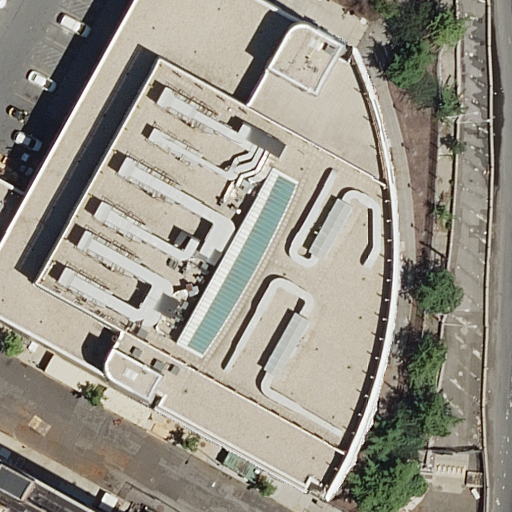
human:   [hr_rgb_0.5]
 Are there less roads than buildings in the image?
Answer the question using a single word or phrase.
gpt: no

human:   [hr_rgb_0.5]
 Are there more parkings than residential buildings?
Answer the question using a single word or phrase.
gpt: no

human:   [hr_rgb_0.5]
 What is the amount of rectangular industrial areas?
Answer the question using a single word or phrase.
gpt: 0

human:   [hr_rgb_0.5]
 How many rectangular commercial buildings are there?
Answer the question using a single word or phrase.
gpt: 0

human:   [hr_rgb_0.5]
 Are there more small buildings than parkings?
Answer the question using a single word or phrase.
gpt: no

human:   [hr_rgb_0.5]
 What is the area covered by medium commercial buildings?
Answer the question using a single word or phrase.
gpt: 0m2

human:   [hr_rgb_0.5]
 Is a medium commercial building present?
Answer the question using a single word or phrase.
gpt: no

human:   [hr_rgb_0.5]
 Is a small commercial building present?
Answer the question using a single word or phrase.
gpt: no

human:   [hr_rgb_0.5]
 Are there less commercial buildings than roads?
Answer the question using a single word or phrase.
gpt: yes

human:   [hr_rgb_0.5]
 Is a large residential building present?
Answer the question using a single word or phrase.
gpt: yes

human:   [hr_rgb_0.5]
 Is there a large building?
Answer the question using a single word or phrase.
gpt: yes

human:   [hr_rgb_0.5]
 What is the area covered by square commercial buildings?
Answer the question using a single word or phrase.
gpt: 0m2

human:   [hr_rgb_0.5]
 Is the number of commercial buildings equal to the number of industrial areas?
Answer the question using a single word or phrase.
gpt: no

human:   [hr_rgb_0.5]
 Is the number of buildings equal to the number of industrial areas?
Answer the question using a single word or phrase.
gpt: no

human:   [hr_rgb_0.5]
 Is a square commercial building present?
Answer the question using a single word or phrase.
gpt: no

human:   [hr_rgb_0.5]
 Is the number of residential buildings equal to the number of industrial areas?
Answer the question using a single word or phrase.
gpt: yes

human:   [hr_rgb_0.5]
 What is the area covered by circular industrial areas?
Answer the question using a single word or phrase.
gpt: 0m2

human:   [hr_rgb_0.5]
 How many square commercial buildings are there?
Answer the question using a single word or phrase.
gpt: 0

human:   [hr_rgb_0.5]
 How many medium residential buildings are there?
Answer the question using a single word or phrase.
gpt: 0

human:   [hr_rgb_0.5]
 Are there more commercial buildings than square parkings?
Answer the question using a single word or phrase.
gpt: no

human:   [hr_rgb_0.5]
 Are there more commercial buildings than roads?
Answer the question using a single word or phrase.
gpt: no

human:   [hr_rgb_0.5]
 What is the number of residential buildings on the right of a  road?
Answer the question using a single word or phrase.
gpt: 0

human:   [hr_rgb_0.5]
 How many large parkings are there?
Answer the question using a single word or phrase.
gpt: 0

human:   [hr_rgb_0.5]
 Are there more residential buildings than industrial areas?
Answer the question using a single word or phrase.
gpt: no

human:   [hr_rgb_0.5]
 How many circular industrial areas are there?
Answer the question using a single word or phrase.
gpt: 0

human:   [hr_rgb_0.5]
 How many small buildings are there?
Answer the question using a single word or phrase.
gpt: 1

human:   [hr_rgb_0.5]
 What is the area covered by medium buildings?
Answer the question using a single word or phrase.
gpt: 0m2

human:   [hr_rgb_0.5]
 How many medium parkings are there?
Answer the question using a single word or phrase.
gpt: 1

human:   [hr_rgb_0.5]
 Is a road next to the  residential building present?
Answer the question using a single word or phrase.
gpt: yes

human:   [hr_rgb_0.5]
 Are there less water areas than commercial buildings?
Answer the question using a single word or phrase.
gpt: no

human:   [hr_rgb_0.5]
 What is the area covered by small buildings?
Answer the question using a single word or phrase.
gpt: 56m2

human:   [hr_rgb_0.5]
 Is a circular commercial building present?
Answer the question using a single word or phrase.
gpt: no

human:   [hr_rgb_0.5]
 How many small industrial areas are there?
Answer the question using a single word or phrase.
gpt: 0

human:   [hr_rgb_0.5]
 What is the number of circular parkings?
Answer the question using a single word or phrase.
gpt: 0

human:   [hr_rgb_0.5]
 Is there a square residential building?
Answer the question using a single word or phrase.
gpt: no

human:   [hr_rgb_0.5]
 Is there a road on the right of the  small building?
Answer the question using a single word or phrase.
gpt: yes